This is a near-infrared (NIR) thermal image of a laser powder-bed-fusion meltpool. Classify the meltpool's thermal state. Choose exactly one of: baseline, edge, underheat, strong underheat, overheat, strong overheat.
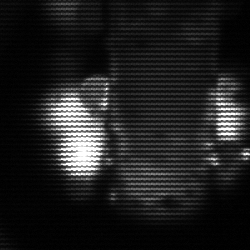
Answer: strong underheat